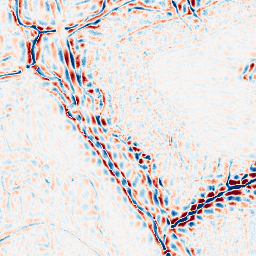
Category: wavelet
Decomposition family: wavelet_dwt
Decomposition parameters: wavelet: db8
level: 3
Upsampling method: quartic
Upsampling parameters: scale: 8
Upsampling scale: 8